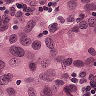
Metastatic tissue present: yes